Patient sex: M
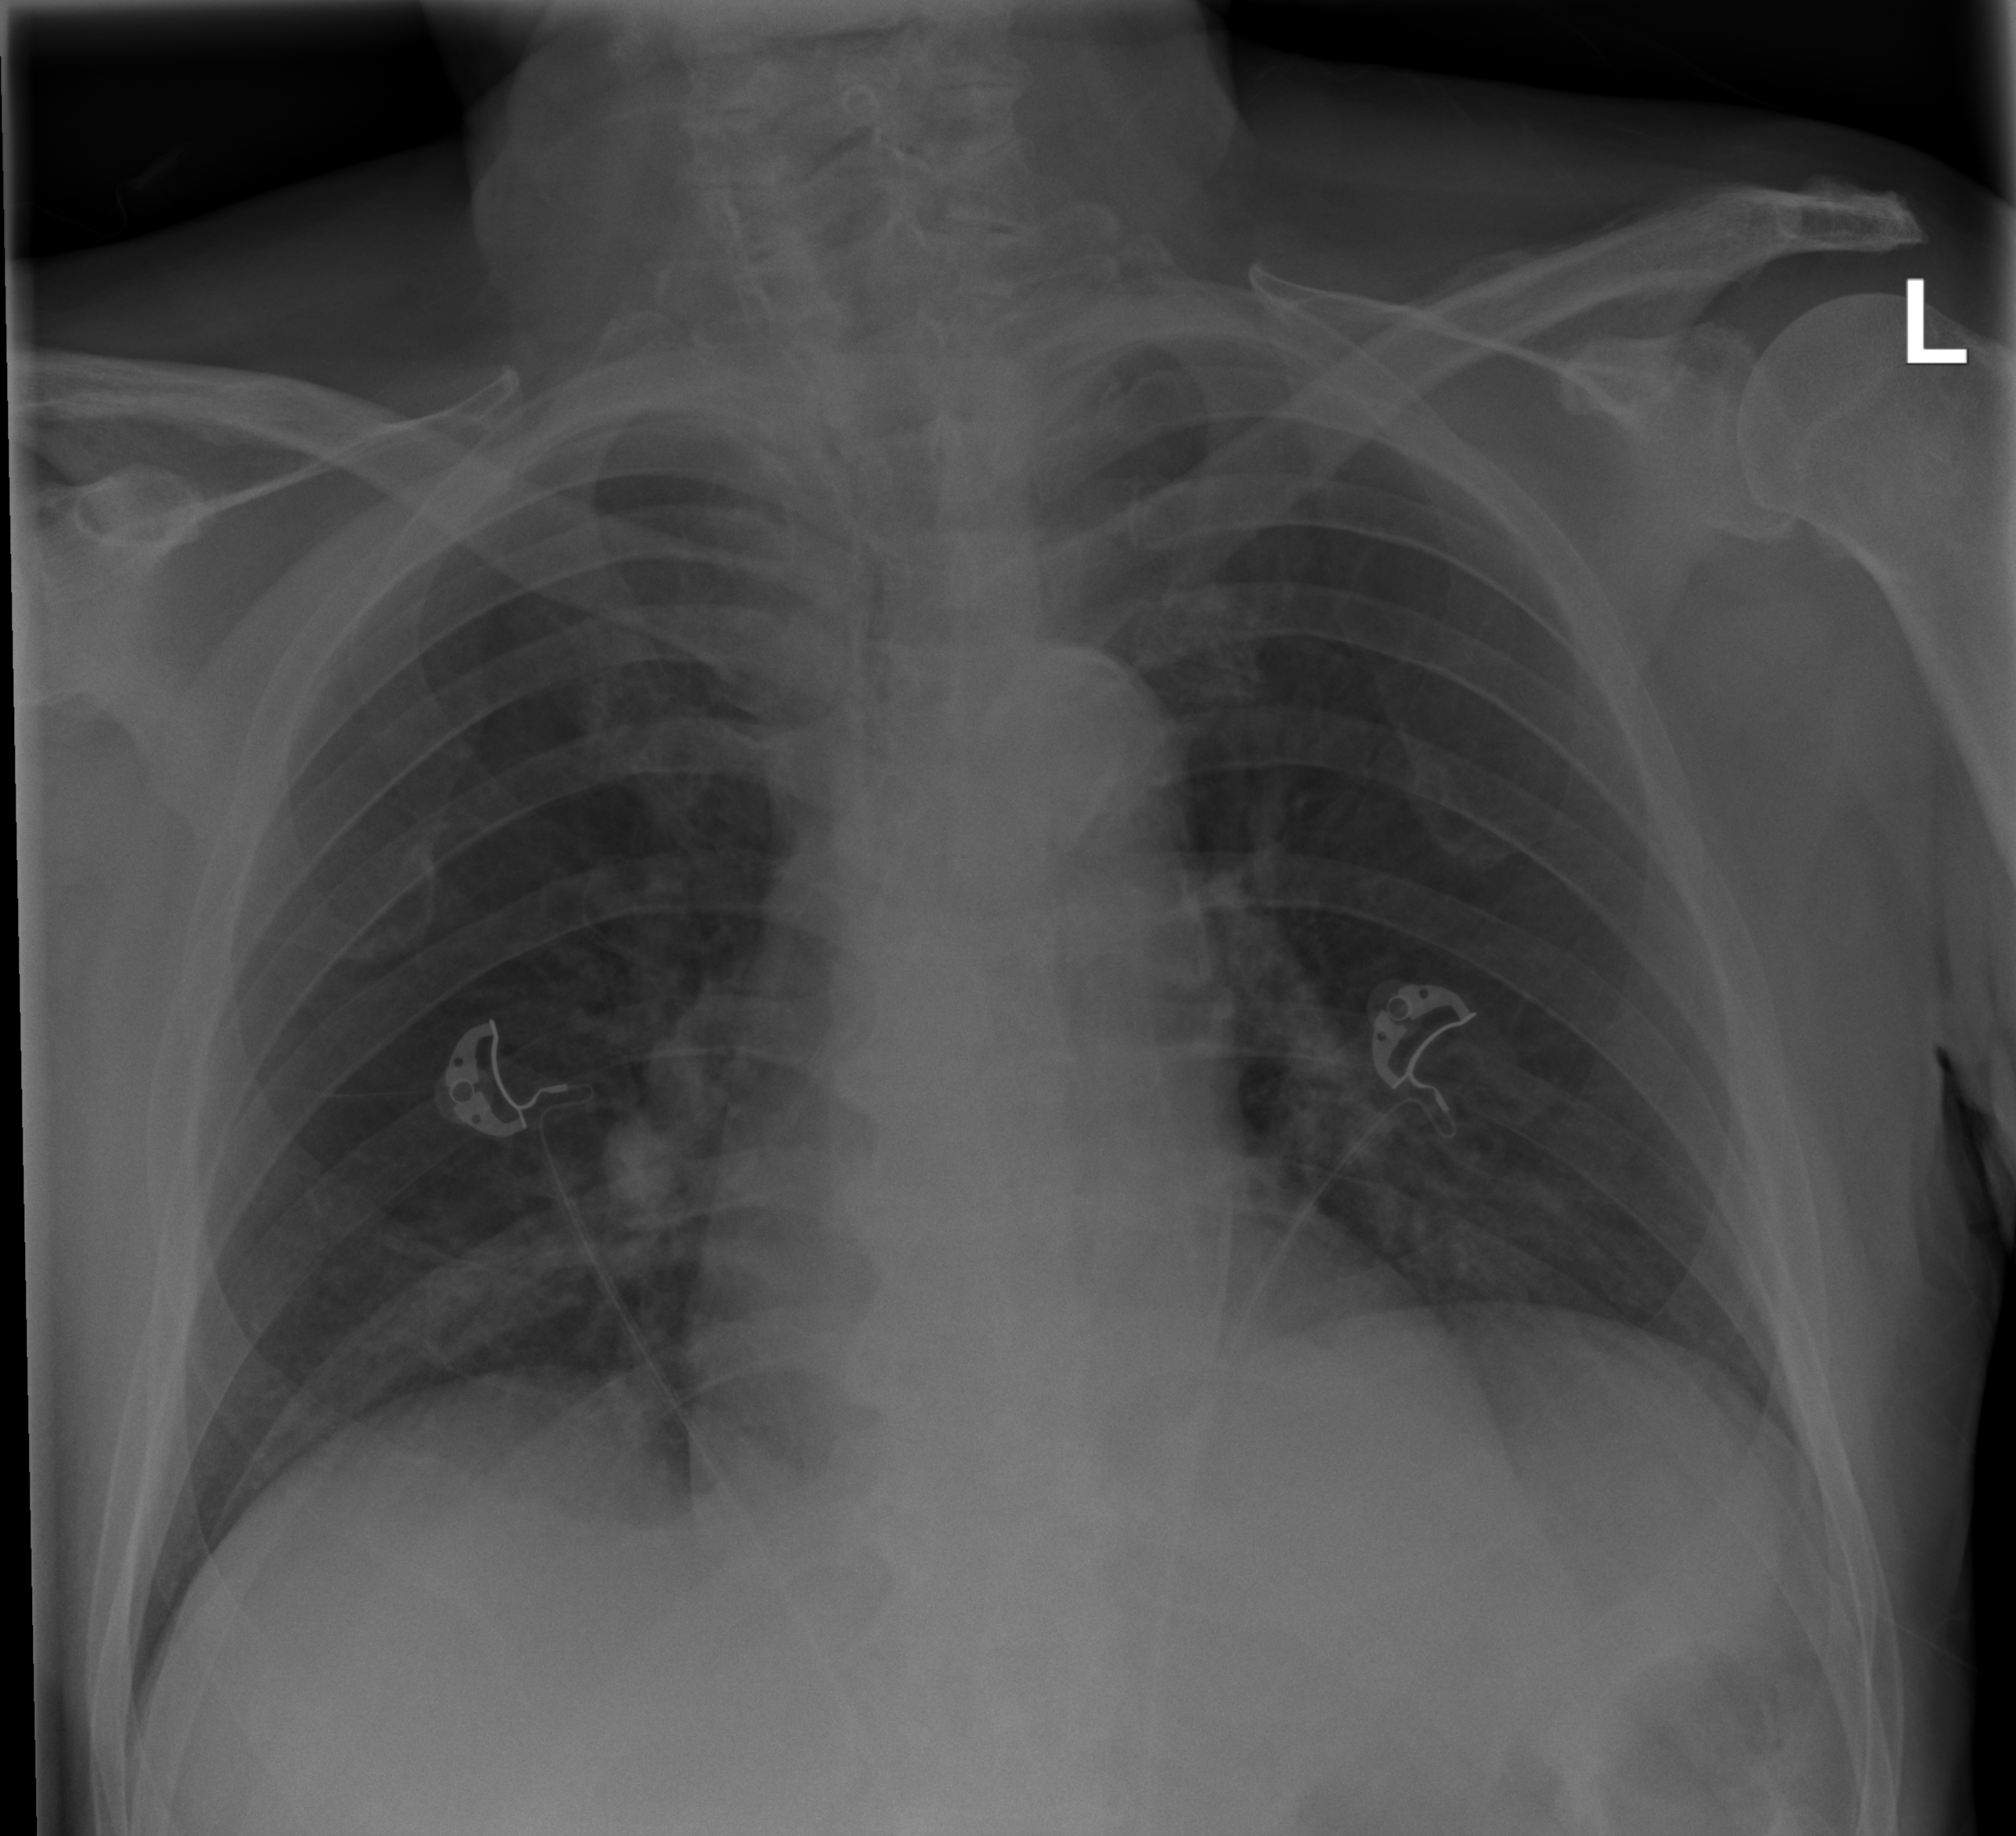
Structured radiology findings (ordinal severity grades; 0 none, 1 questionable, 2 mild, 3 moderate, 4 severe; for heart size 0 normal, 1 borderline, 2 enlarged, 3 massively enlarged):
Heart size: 0
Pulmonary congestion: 0
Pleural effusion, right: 0
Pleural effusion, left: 0
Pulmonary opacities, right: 2
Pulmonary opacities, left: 0
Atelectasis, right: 0
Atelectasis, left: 0